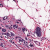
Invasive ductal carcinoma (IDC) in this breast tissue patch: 0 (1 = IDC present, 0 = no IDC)